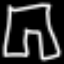
Label: pants